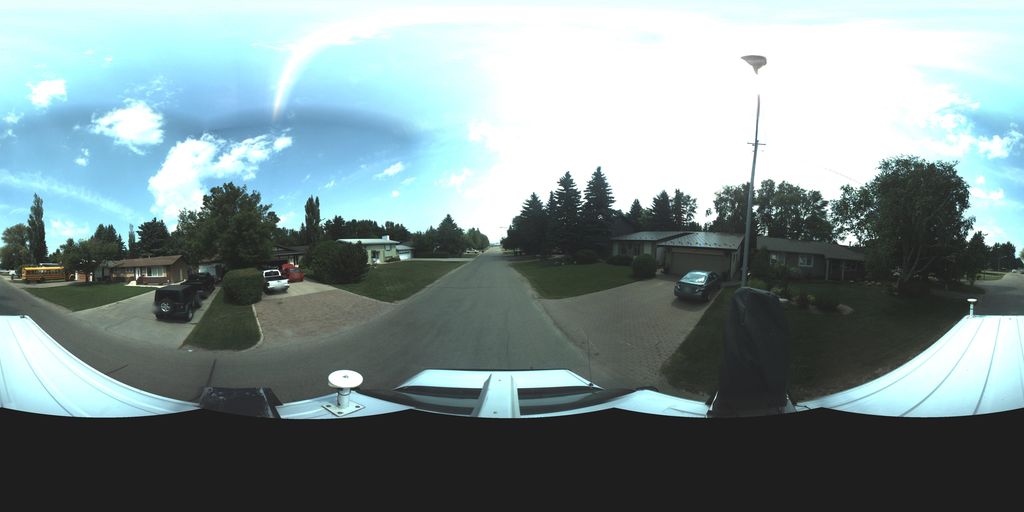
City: saskatoon